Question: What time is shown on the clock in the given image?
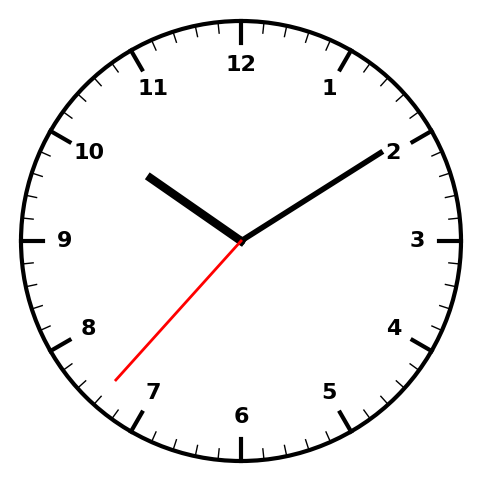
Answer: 10:09:37